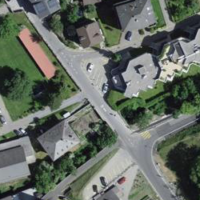
EUNIS habitat code: 54
Species observed at this site:
Diplotaxis tenuifolia
Plantago major